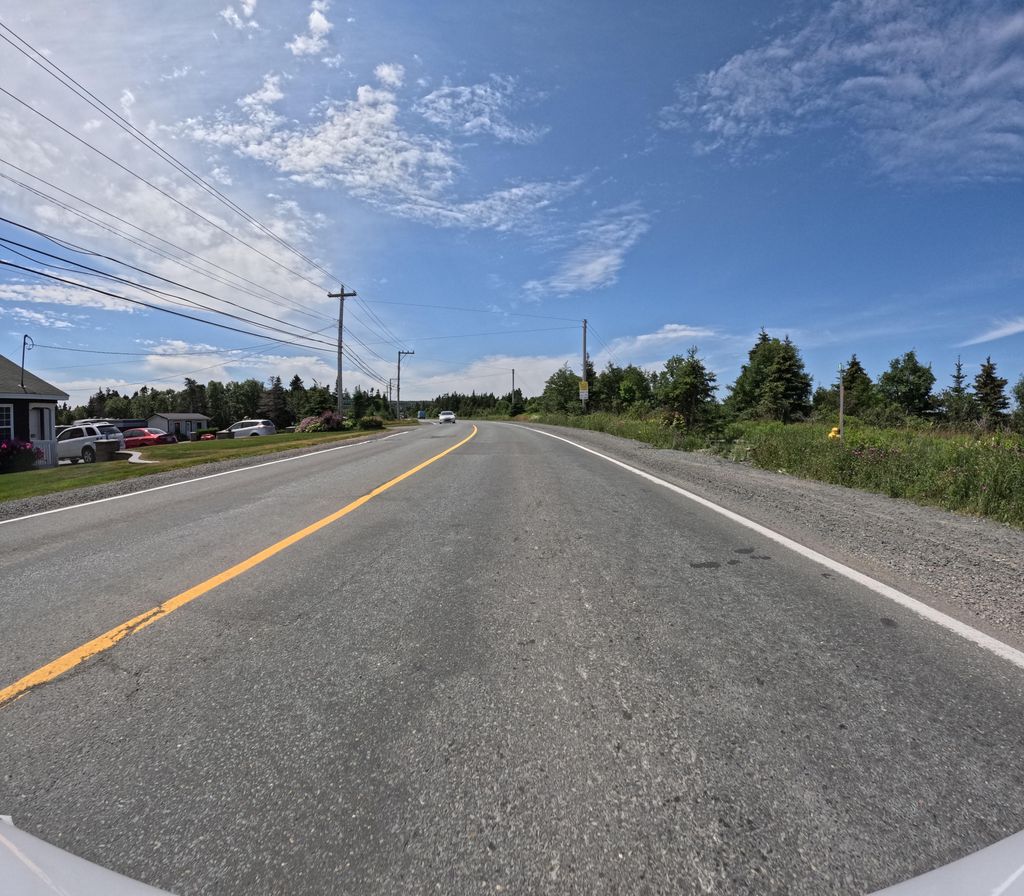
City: st_johns